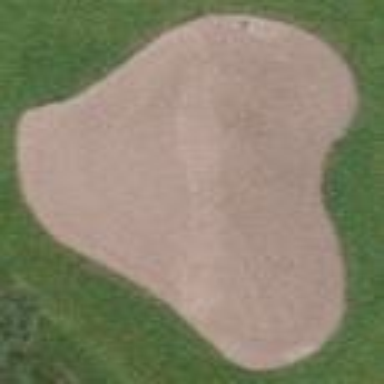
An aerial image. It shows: Golf bunker.